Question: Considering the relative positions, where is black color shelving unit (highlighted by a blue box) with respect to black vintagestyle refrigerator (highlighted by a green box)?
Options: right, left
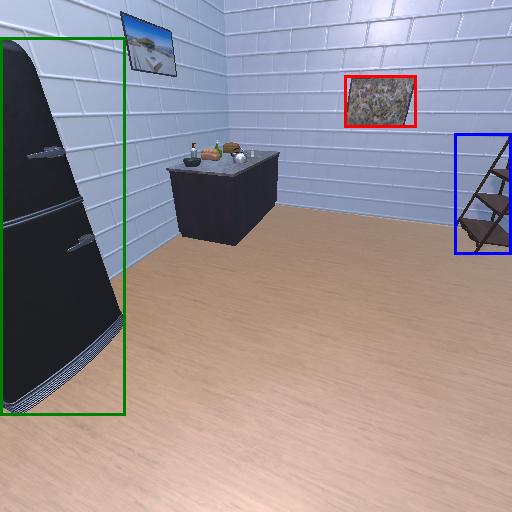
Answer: right